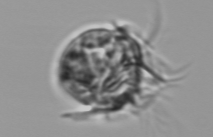
Label: Leegaardiella_ovalis